Question: I am new to using Spring and Thymeleaf and I can't figure out where to put my localization .properties files. I have this Bean:
'''
@Bean
public MessageSource messageSource() {
ReloadableResourceBundleMessageSource messageSource = new ReloadableResourceBundleMessageSource();
messageSource.setBasenames("classpath:messages/messages", "classpath:messages/validation");
// if true, the key of the message will be displayed if the key is not
// found, instead of throwing a NoSuchMessageException
messageSource.setUseCodeAsDefaultMessage(false);
messageSource.setDefaultEncoding("UTF-8");
// # -1 : never reload, 0 always reload
messageSource.setCacheSeconds(0);
return messageSource;
}
'''
Inside login.html:
'''
<p th:text="#{messages.hello}">Welcome to our site!</p>
'''
Inside 'messages_en.properties' :
'''
messages.hello=Apparently messages work
'''
My project structure:

I have tried creating a folder inside WEB-INF called messages but apparently I am not getting something right. Any ideas?
Edit: Updated question with code relevant to mesages.
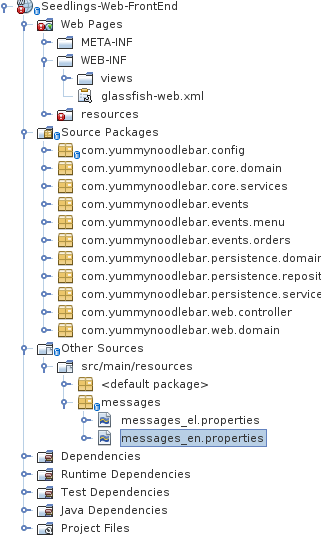
Answer: I know this one is old. But I have looked for a solution and got to this post.
I have found a solution by myself and others with the same problem might get here.
So this is how I solved it:
Inject 'MessageSource' into 'SpringTemplateEngineBean'.
'''
@Bean
public SpringTemplateEngine templateEngine(MessageSource messageSource, ServletContextTemplateResolver templateResolver) {
SpringTemplateEngine engine = new SpringTemplateEngine();
engine.setTemplateResolver(templateResolver);
engine.setMessageSource(messageSource);
return engine;
}
'''
Now Thymeleaf knows about your 'MessageSource' and evaluates your expressions.